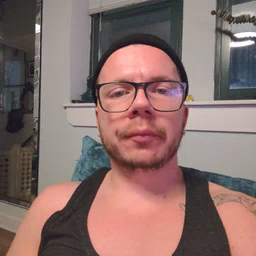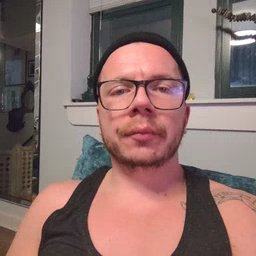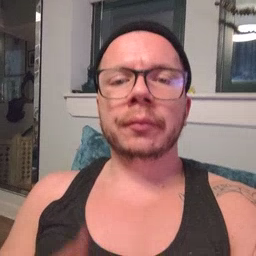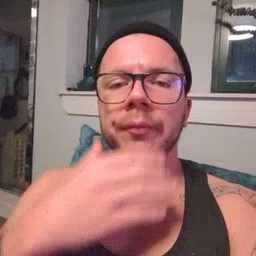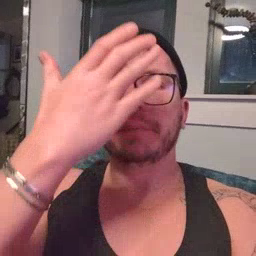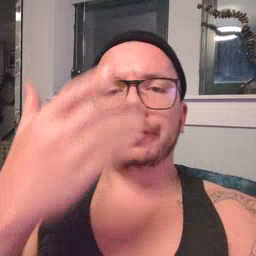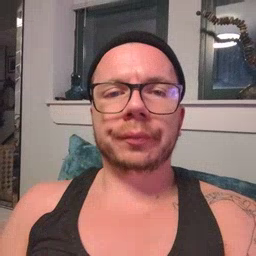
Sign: giraffe